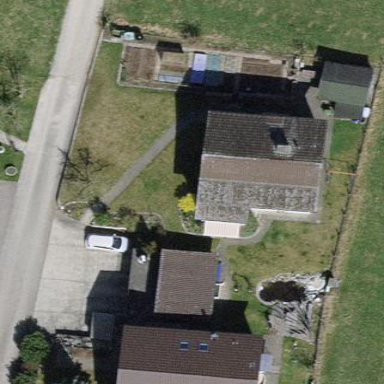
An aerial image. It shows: Building with tile roof.